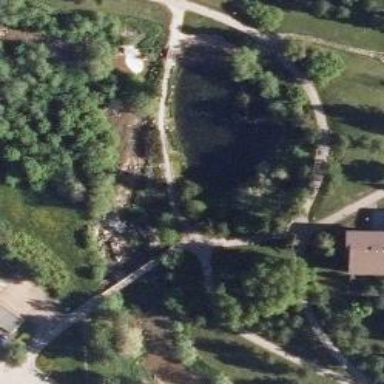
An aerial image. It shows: Path.